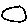
Label: circle